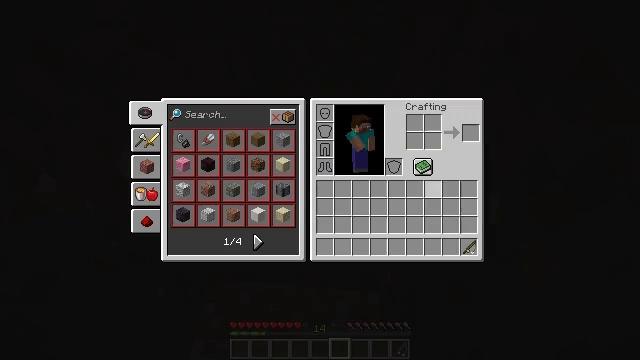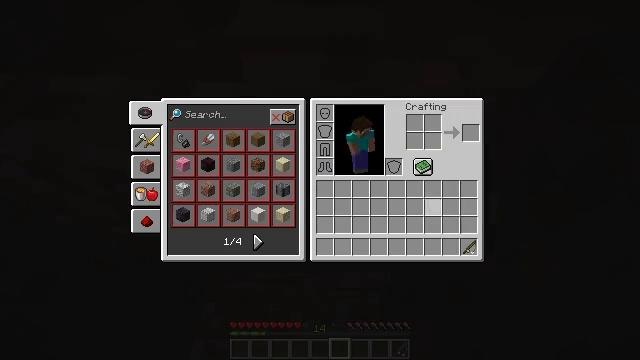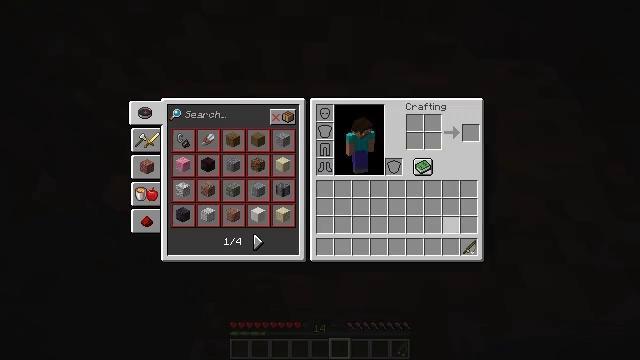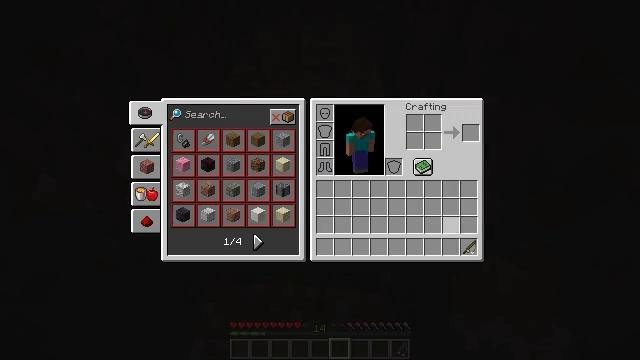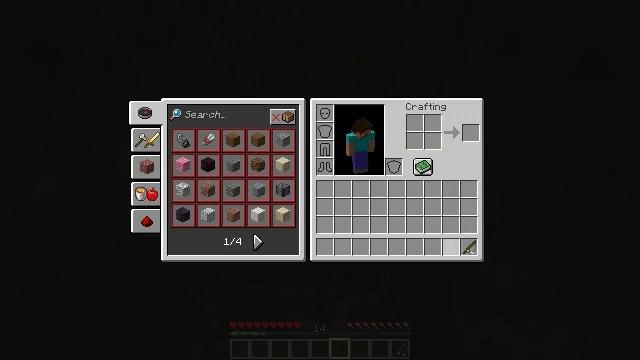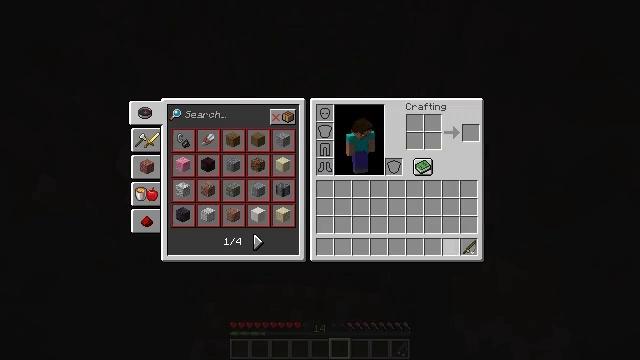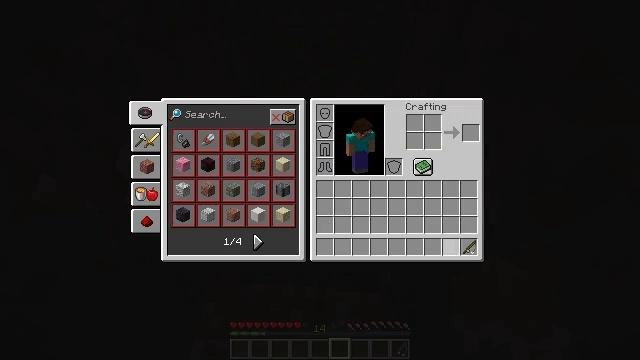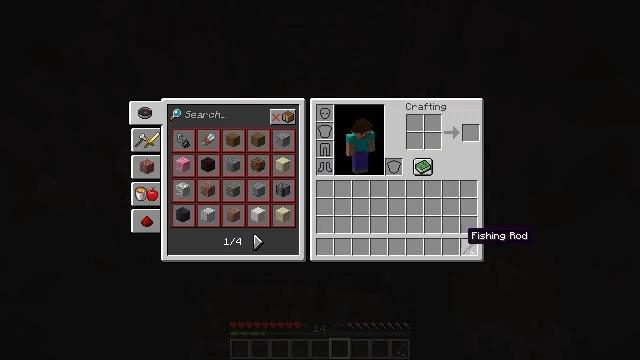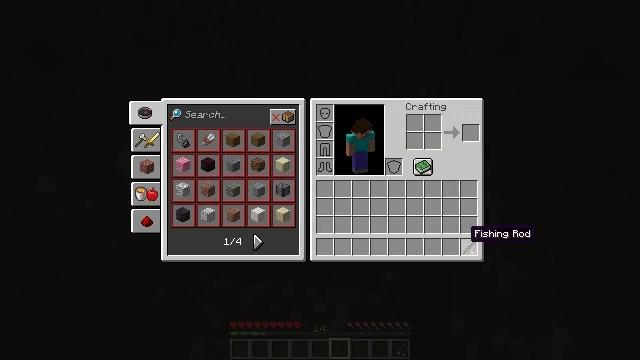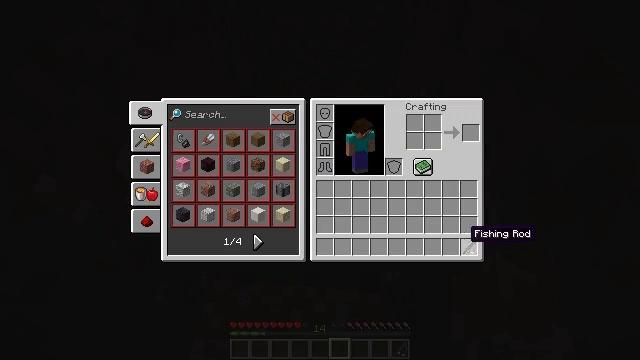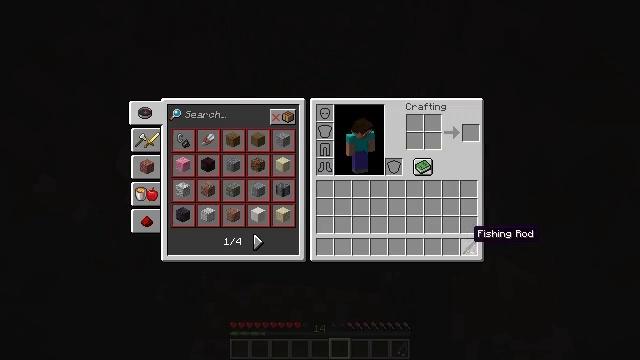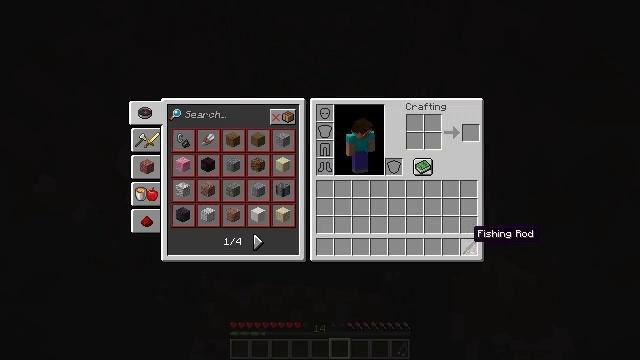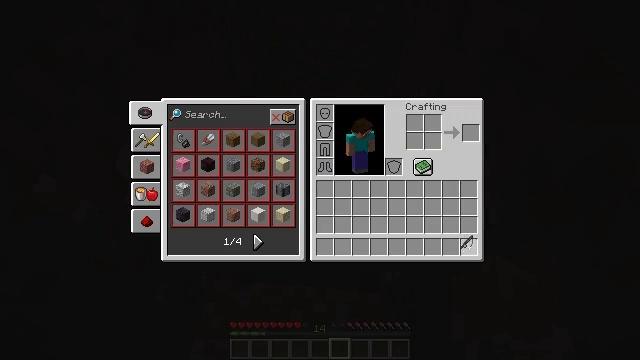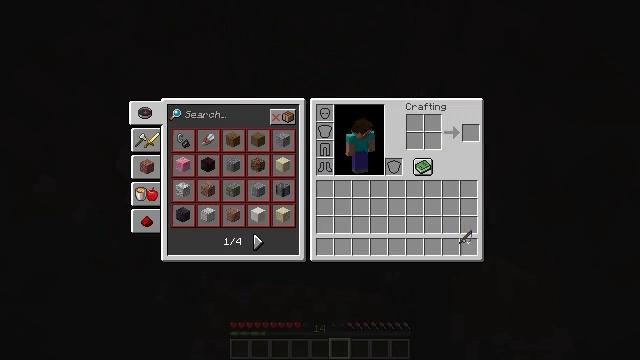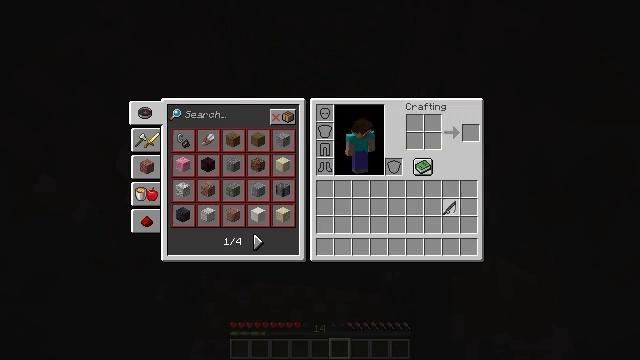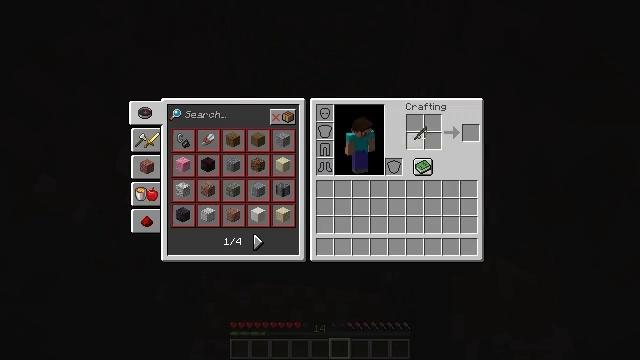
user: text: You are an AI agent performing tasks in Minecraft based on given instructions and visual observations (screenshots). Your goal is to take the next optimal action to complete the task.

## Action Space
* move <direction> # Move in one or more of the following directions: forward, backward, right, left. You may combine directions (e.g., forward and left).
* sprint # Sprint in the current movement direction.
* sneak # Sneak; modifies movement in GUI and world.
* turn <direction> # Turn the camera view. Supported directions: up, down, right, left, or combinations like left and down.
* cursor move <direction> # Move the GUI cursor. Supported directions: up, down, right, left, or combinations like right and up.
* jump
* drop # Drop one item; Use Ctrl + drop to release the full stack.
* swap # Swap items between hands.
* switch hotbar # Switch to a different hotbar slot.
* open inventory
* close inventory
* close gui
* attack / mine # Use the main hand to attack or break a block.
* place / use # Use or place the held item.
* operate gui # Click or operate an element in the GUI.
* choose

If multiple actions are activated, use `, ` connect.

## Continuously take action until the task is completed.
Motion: motion action
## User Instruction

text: Remove a fishing rod from the inventory.
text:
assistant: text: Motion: cursor move right and down, open gui
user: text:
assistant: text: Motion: cursor move down
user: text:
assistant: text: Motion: no_op
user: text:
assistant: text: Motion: cursor move down
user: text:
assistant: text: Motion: no_op
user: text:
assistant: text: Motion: no_op
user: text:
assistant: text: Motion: no_op
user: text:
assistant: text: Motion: no_op
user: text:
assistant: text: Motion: no_op
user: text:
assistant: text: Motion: no_op
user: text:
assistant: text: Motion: no_op
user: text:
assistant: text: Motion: operate gui
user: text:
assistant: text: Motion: operate gui
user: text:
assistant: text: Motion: cursor move left and up, operate gui
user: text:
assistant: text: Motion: cursor move left and up
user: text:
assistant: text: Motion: cursor move left and up
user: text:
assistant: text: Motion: cursor move left and up
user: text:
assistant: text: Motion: cursor move up
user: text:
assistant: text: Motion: no_op
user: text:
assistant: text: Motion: operate gui
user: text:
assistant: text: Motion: operate gui
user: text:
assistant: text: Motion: operate gui
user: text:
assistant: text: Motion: no_op
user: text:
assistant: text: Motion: no_op
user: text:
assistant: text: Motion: no_op
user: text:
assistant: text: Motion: no_op
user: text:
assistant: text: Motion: no_op
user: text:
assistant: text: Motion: no_op